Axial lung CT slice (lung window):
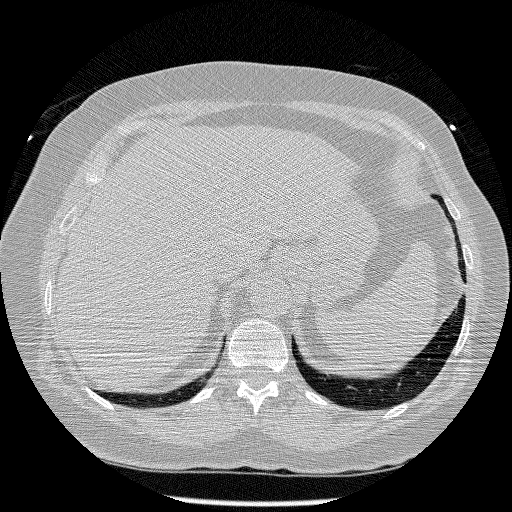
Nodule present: no